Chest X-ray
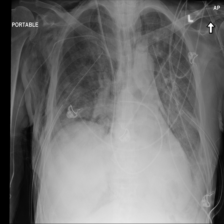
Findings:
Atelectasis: negative
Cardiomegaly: negative
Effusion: negative
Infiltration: negative
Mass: negative
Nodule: negative
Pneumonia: negative
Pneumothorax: negative
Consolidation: negative
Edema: negative
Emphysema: negative
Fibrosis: negative
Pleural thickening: negative
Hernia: negative